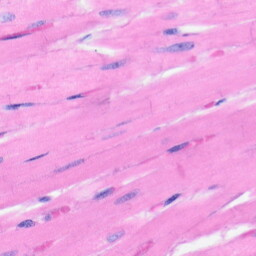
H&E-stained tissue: Heart